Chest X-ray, AP view. Patient: 65 years old, sex F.
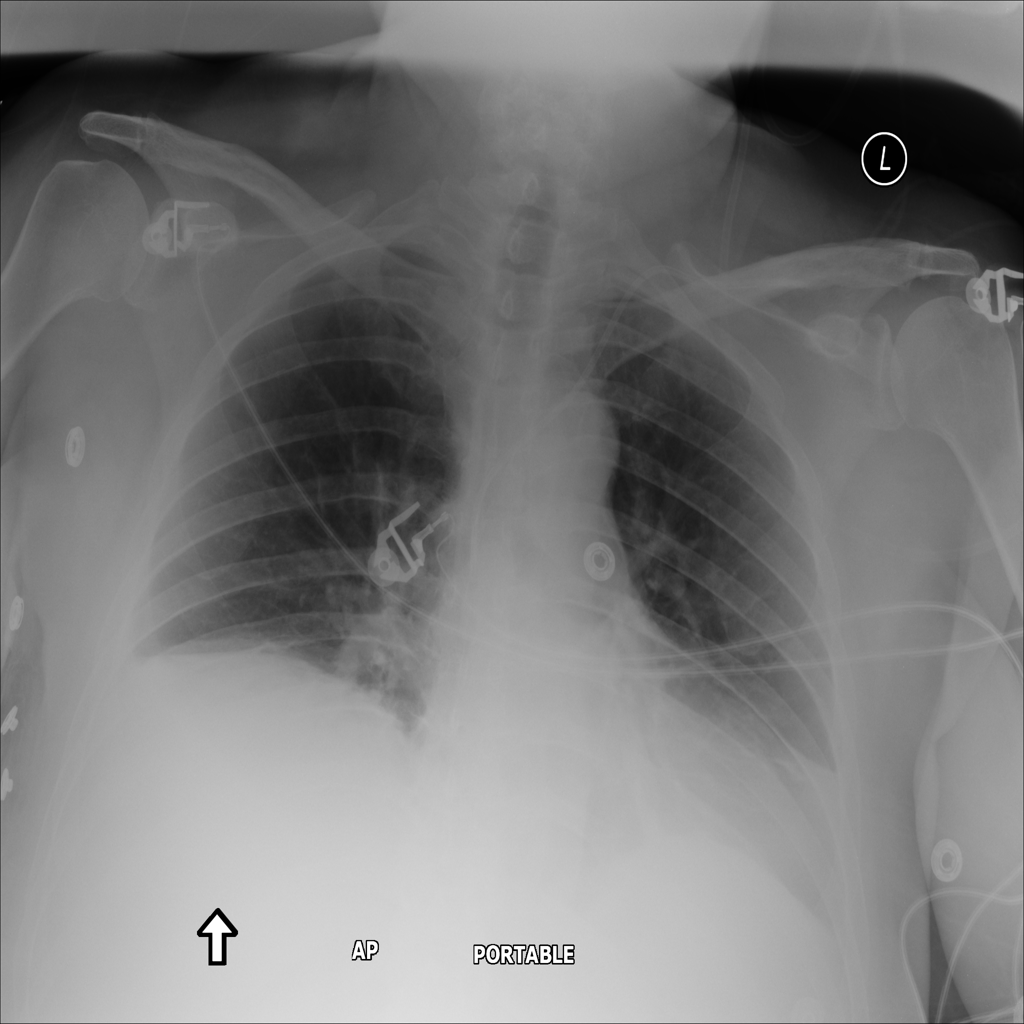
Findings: Atelectasis